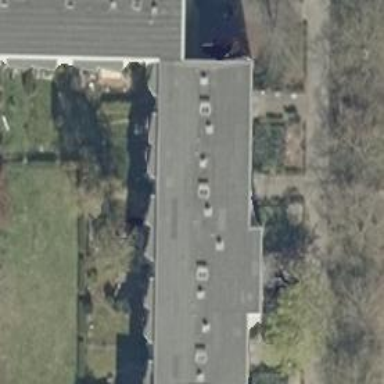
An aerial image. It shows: Flat-roofed apartment building.